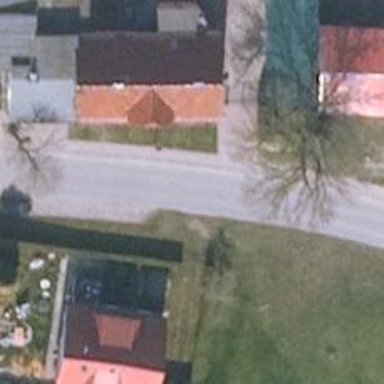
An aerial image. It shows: Residential road with sidewalk on the left.